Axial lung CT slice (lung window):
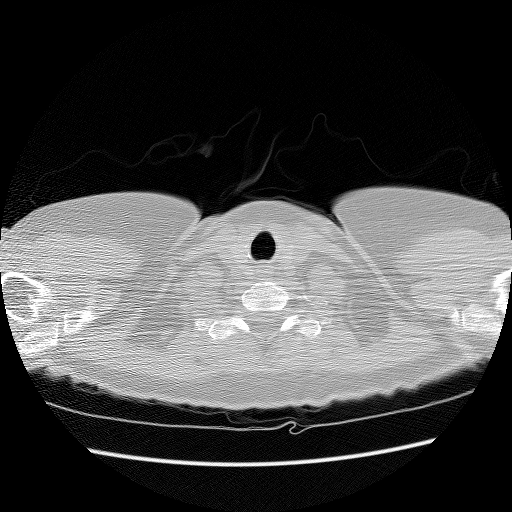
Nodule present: no